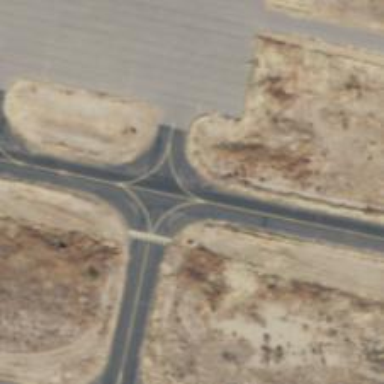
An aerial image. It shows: Asphalt taxiway in the airport.